Question: I am trying to make the Bilevel Partition in D3 work with scale.
However, it doesn't seem to be working properly.
I have specified a log scale for angles:
'''
var angle1 = d3.scale.log()
.base(2.0)
.domain([0, 2 * Math.PI])
.range([root.x, root.x + root.dx]);
'''
However, this applies when the angles are recalculated on zoom.
I have tried to modify the original partition scale, but with no success.
Any hints appreciated. See example code at the link below.
<URL>

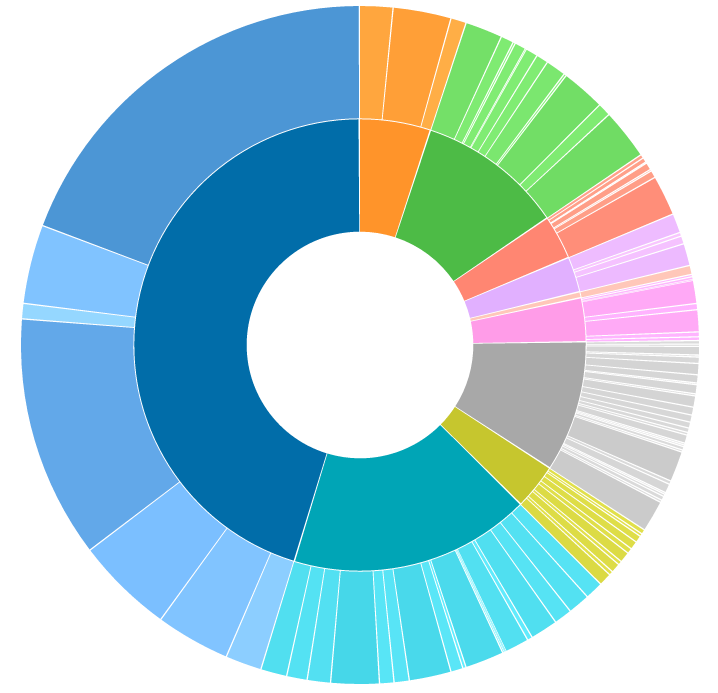
Answer: The partition layout in D3 sums up the values of the leaf nodes in order to calculate layout of the the elements with children. By definition of layout it should word like that. Therefore, only leaf nodes values are taken into account when calling layout.nodes(). Hence, only leaf nodes can be scaled (for example as log(count + 1)). However, non-leaf nodes will be represented sums of underlying values. The only option for all nodes to scale logarithmically would be to write a new layout, that would take into account a value at each node, and not sum up the values of the children.